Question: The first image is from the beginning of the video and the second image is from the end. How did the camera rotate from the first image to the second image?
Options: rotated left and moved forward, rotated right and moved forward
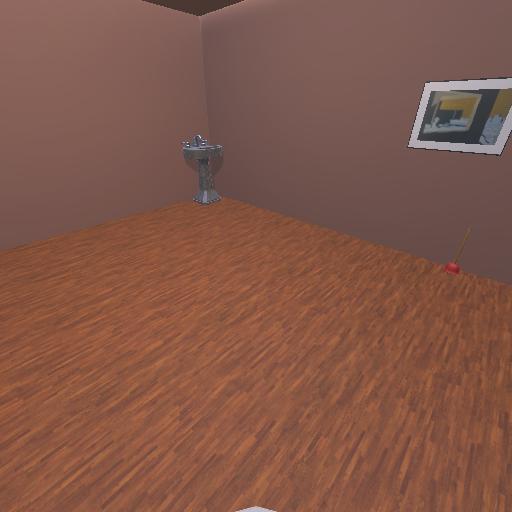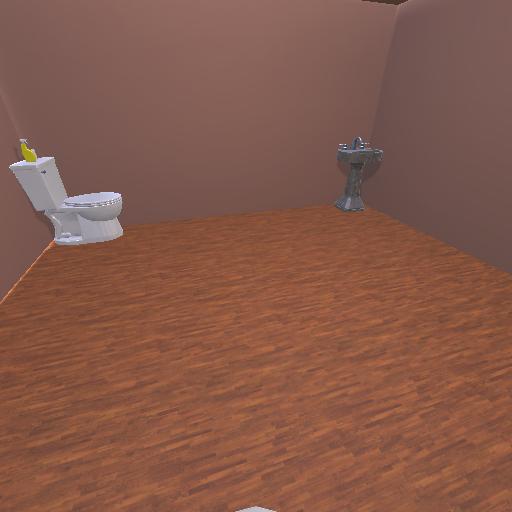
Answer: rotated left and moved forward